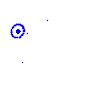
Particle: pion